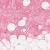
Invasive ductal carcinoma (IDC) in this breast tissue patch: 0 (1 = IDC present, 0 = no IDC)